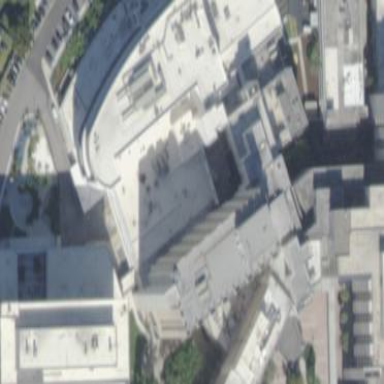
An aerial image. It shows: Part of hospital building.